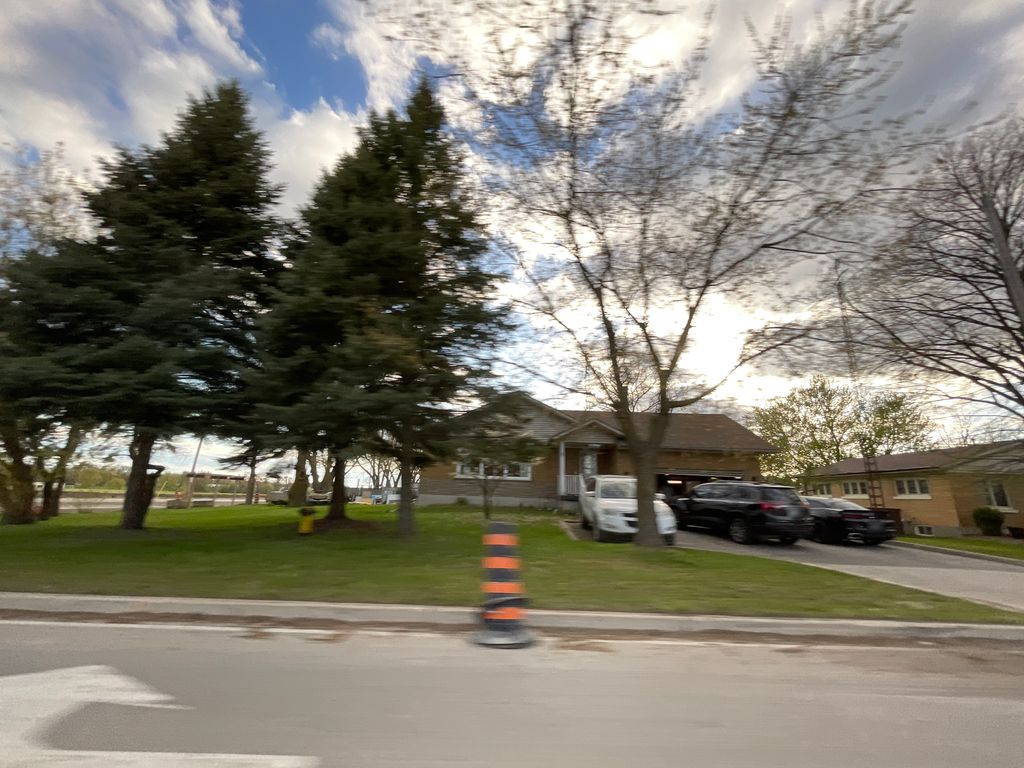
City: kitchener-waterloo